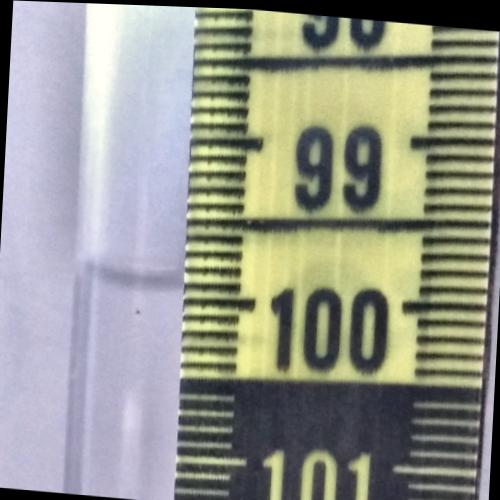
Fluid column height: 99.9 cm